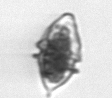
Label: Kryptoperidinium_triquetrum